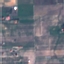
Land use / land cover class: PermanentCrop